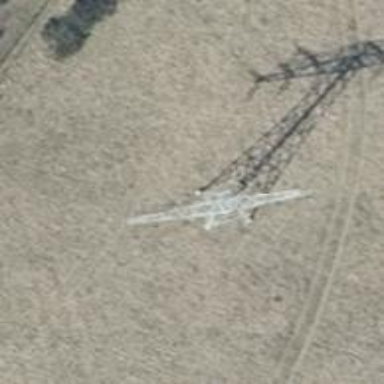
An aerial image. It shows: Three power lines with cables.